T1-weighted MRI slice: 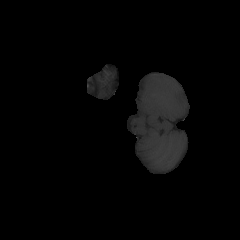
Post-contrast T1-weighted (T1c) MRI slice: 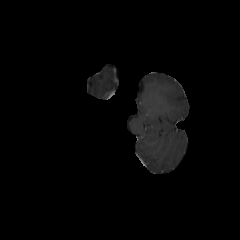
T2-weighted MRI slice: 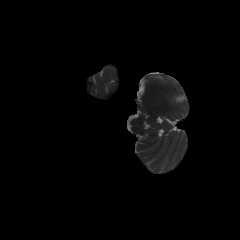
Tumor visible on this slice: no